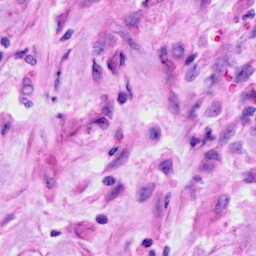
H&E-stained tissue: Cervix